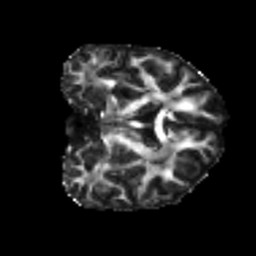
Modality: FA
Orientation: coronal
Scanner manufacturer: siemens
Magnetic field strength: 3 T
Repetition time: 4 s
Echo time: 0.0594 s